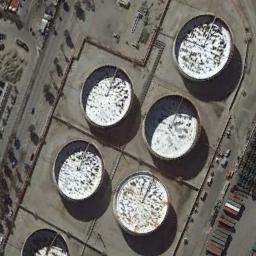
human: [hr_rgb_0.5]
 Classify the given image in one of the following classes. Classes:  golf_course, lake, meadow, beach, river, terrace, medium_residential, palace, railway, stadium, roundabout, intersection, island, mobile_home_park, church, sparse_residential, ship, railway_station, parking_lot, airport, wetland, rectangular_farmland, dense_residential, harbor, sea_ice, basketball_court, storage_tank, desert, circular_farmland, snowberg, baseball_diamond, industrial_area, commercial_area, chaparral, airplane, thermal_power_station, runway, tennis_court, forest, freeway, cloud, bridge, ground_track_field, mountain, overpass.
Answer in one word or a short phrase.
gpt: storage_tank